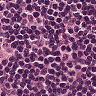
Metastatic tissue present: no